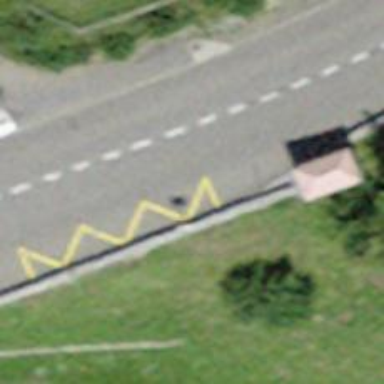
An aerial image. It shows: Bus stop with shelter. It is platform for public transport.